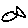
Label: fish